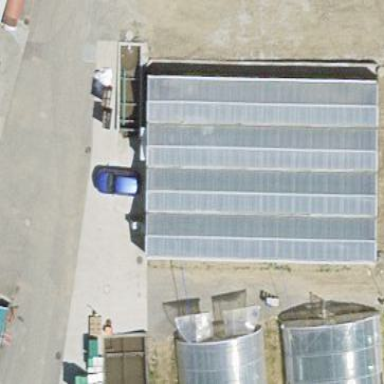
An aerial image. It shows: Greenhouse.